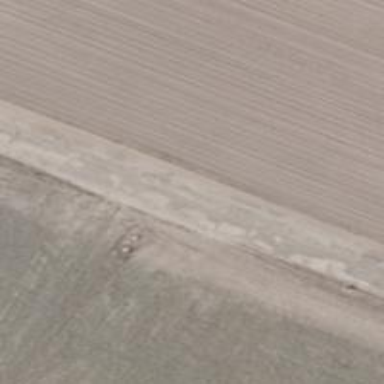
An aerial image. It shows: Sandy track road with grade4 tracktype.